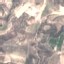
Label: PermanentCrop